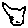
Label: cat